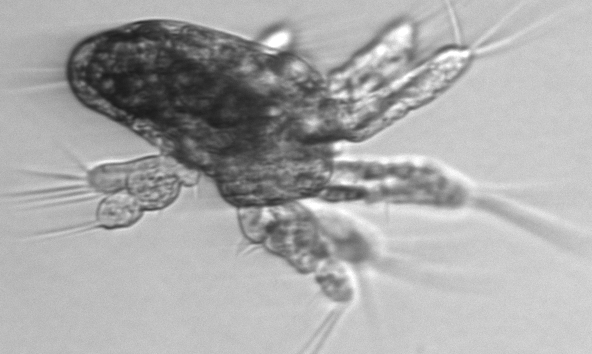
Label: Copepod_nauplii